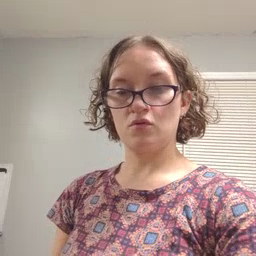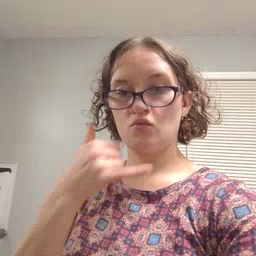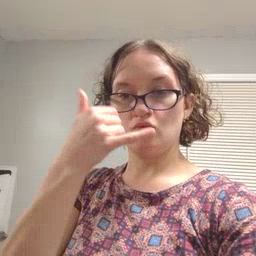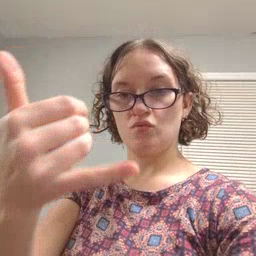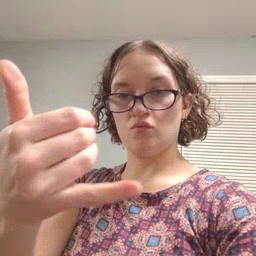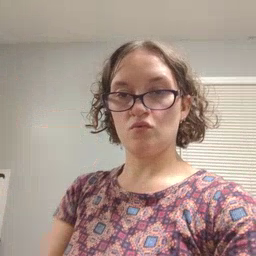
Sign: callonphone